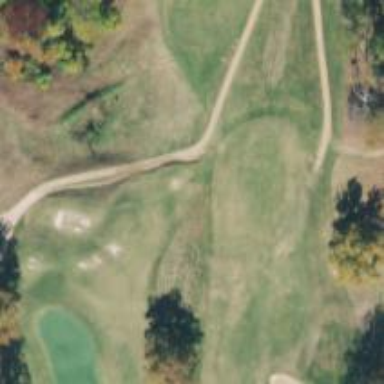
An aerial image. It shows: Service road designated as golf cart path.